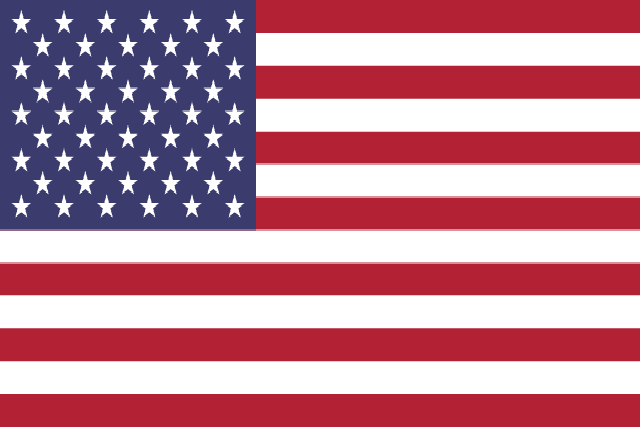
Country: United States
Country code: us